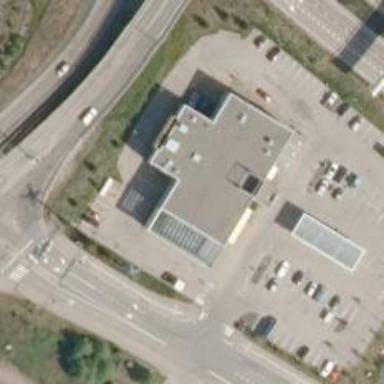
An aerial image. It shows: Convenience shop.